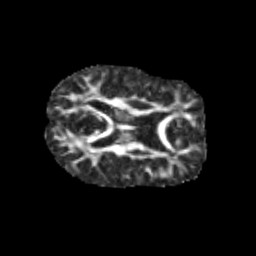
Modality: FA
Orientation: axial
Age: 10
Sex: male
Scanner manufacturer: siemens
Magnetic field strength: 3 T
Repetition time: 3.8 s
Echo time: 0.07 s